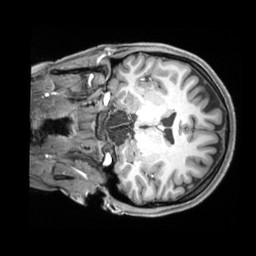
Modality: T1w
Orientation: coronal
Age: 24
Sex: female
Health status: ill
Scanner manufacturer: siemens
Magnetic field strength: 3 T
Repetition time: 2.2 s
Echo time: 0.00218 s